Question: Count the number of objects in the diagram.
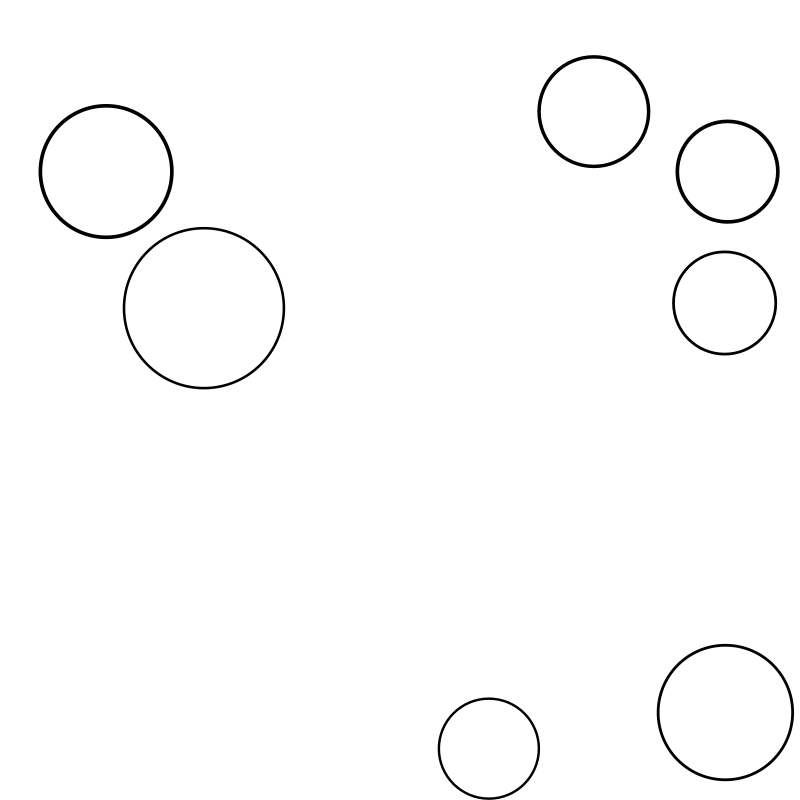
Answer: 7